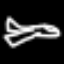
Label: airplane